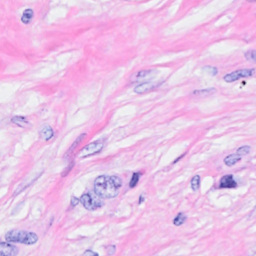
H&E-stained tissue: Breast